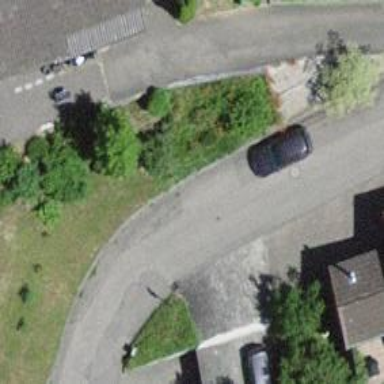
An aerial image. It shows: Residential road.